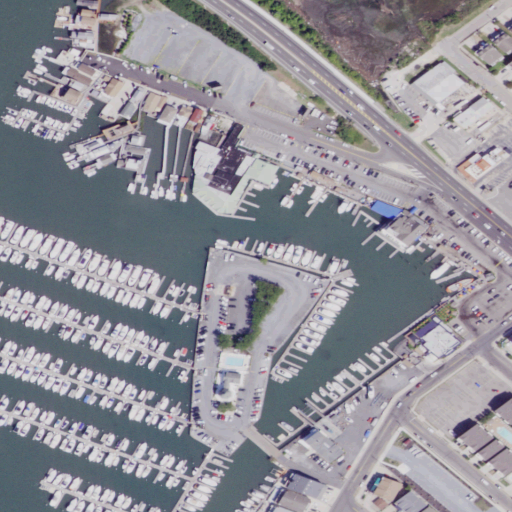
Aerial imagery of island in New Jersey named Mud Island containing high intensity development, medium intensity development, open water, low intensity development, and open development